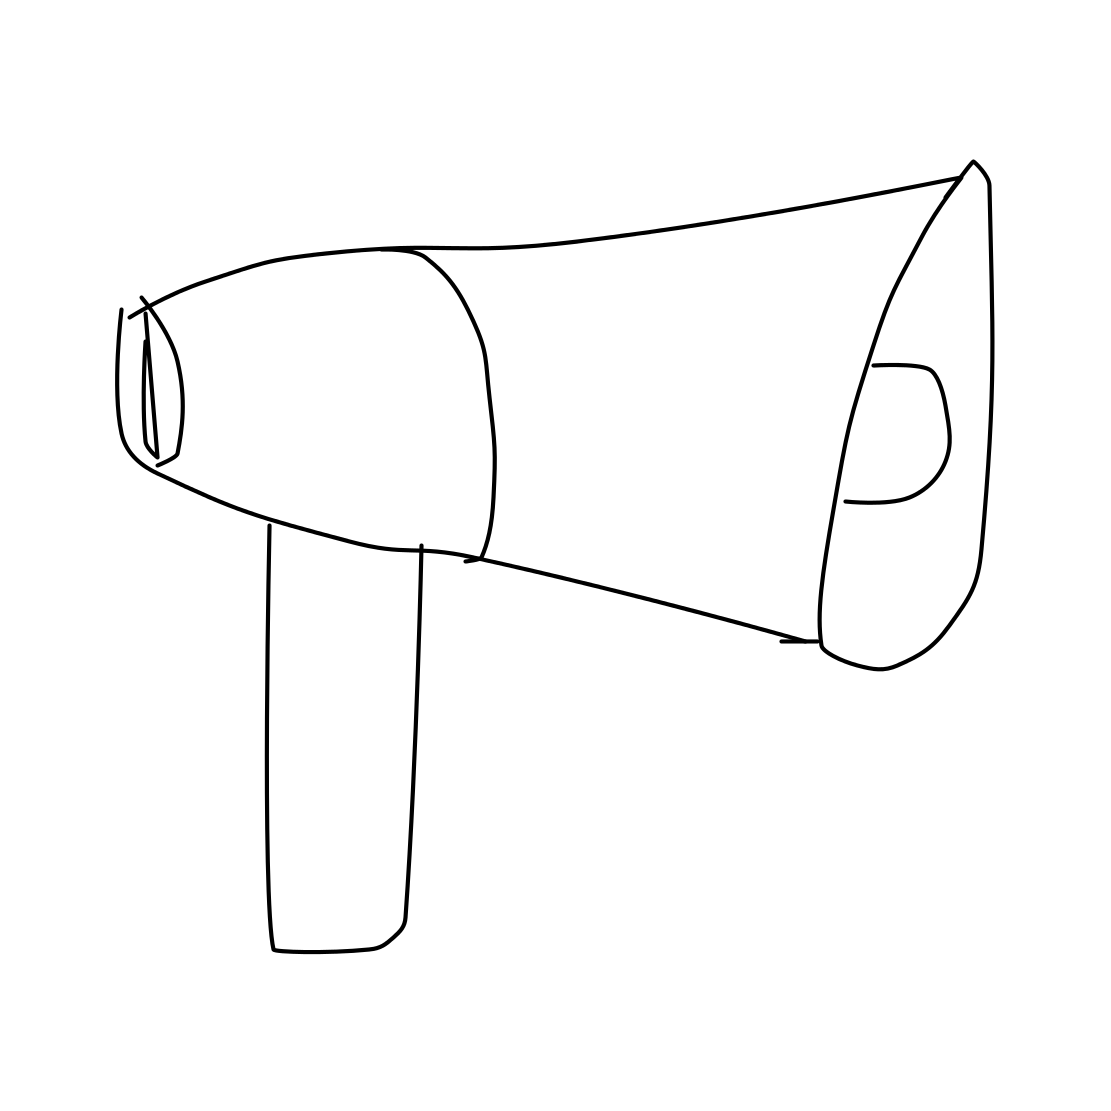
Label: megaphone